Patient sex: F
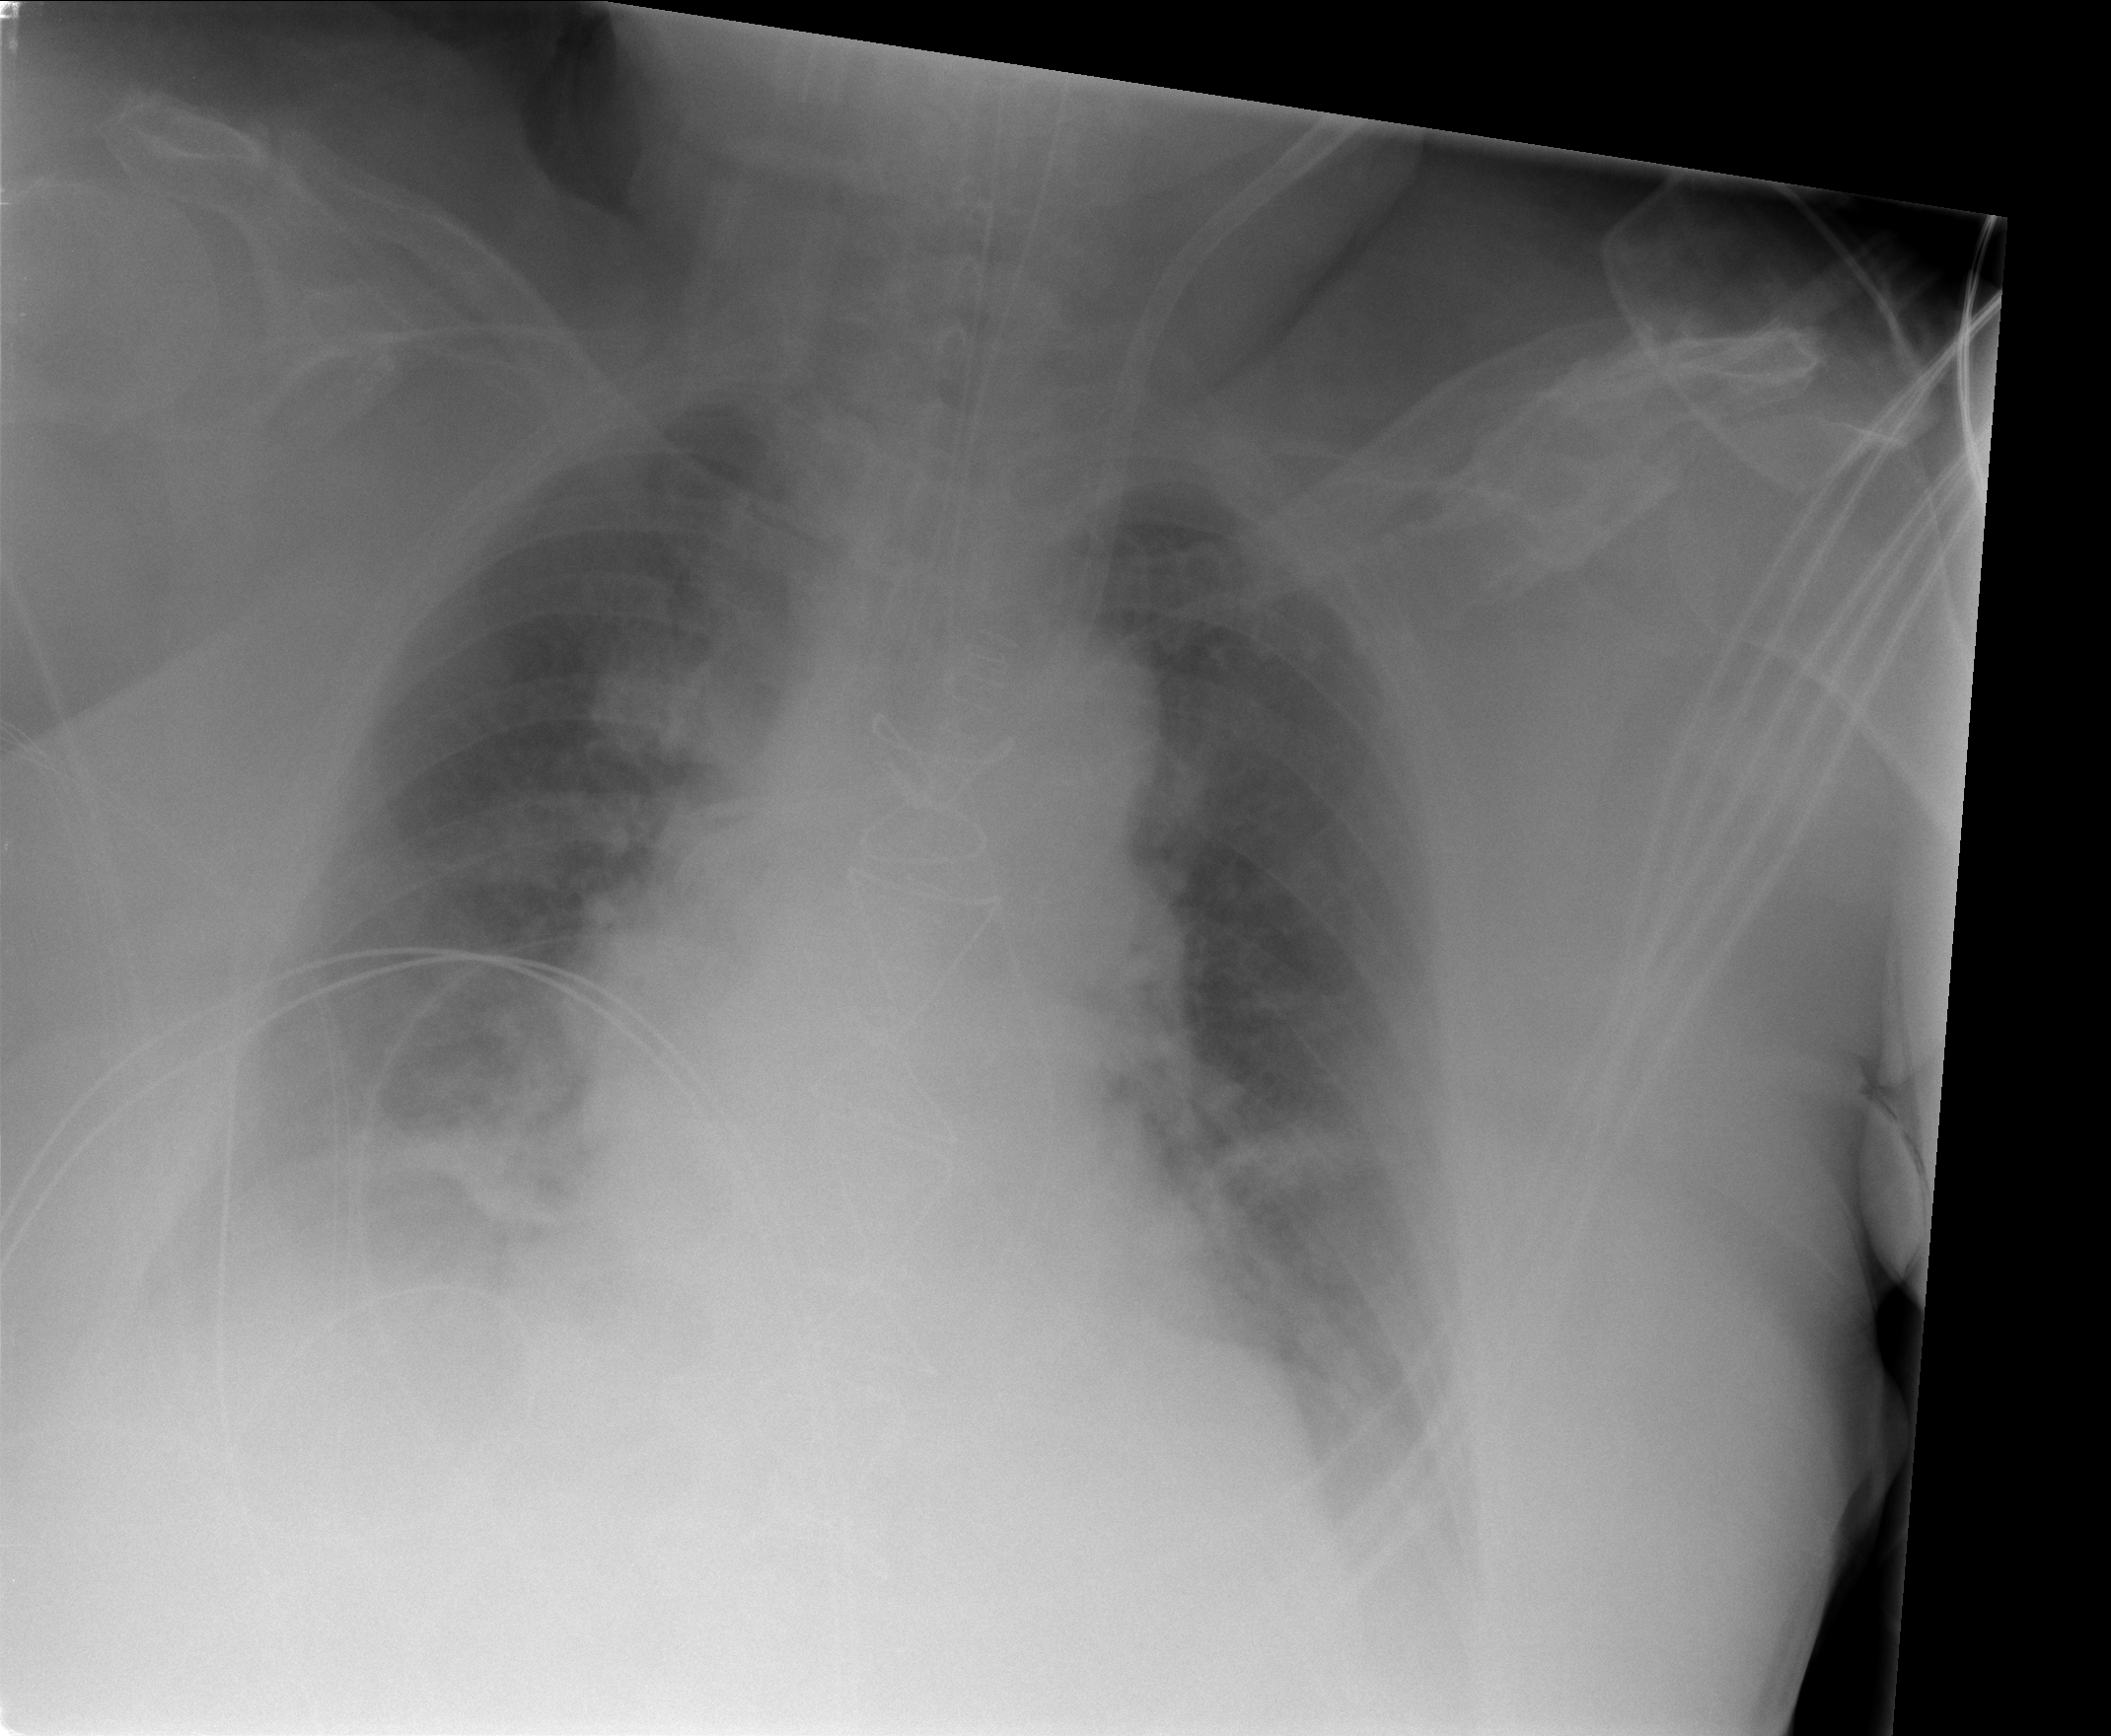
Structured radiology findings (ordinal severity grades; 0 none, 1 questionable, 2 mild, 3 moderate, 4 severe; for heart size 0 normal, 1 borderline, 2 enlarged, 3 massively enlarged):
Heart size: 1
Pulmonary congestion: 0
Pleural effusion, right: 2
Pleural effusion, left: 2
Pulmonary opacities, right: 1
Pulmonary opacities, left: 1
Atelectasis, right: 2
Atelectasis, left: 2